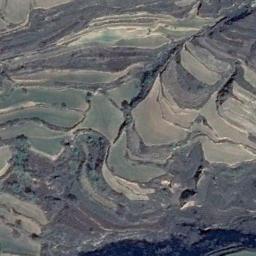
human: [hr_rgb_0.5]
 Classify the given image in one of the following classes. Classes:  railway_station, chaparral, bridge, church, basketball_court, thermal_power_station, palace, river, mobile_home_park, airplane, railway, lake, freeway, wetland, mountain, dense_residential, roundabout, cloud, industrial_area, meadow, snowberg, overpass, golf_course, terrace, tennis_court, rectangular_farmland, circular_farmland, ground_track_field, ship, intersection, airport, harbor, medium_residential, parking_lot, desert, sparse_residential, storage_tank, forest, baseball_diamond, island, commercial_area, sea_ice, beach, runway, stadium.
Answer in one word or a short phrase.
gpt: terrace